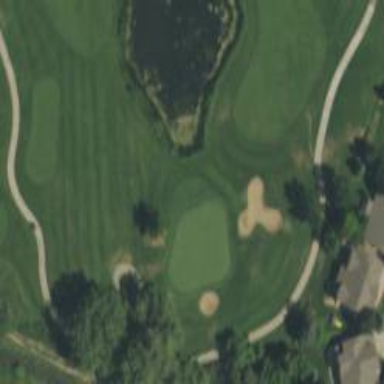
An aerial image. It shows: Golf hole.